Question: Our application is configured to use Forms Authentication, and on most machines it is working great. However, I am having a problem with the development environment on one of our developer workstations. When I go to one of the URLs of the application, like this:
<URL>
IIS prompts me for a password, like this:

'iweb.local'
I am not prompted for a password if I go to most other URLs in the application, such as <URL>. And I am not prompted for a password anywhere using the exact same code base on any other developer machine. It is only this one machine that is having the problem. This leads me to be reasonably confident that this isn't a problem with the coding.
Things I have tried:
- - - '~/Areas/Reports''~/Areas/ReportsTest''http://iweb.local/reportstest/'- - - 'http://iweb.local'- 'http://iweb.local/reports''WWW-Authenticate''Negotiate''NTLM'- 'http://iweb.local''http://iweb.local/reports/'- -
I am out of ideas. I cannot find anything on this one developer box that isn't configured the same as the other developer boxes.
So:
This is an ASP.NET MVC 3 application running on IIS 7.5 in a 64-bit environment. The 'reports' portion of the URL is configured as an MVC Area.
In my Web.config file, this is how the authentication mode is set up on the offending machine.
'''
<authentication mode="Forms">
<forms loginUrl="~/account/login" timeout="2880" />
</authentication>
'''
There is no '<authentication>' element in the Web.config file for the Reports area.
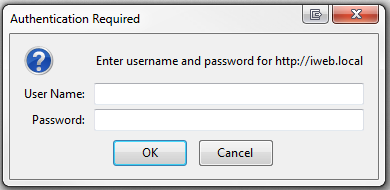
Answer: If there is a folder in the application named "Reports" and SQL Server Reporting Services are installed on the server, then Reporting Services Virtual Directory folder that is also named "Reports" will be in conflict with the application "Reports" folder. To fix this open Reporting Services Configuration Manager (Start->All Programs->MS SQL Server->Configuraton Tools-> Reporting Services Configuration Manager) and change the Virtual Directory from "Reports" to any other name ("TestReports") under the "Report Manager URL" in the menu on the left.
This will solve the IIS authentication issue